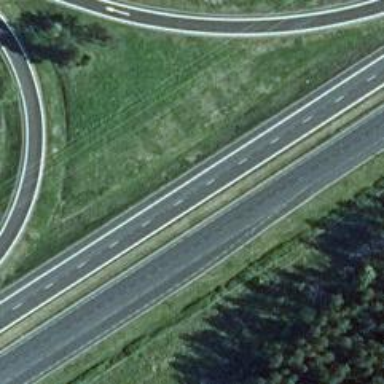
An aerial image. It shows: Asphalt motorway.